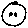
Label: circle